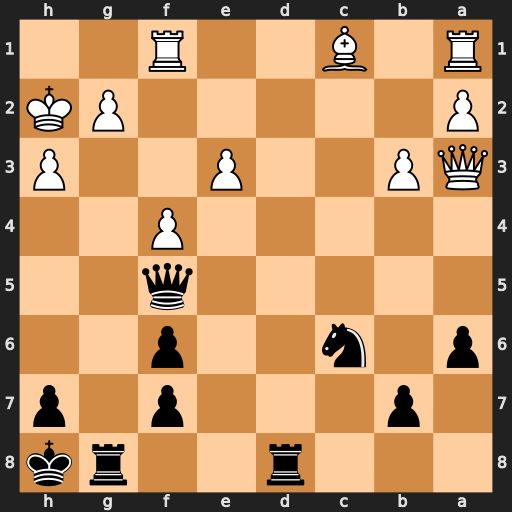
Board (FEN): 3r2rk/1p3p1p/p1n2p2/5q2/5P2/QP2P2P/P5PK/R1B2R2
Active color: b
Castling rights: -
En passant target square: -
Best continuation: Rxg2+ Kxg2 Rg8+ Kf2 Qc2+ Ke1 Rd8